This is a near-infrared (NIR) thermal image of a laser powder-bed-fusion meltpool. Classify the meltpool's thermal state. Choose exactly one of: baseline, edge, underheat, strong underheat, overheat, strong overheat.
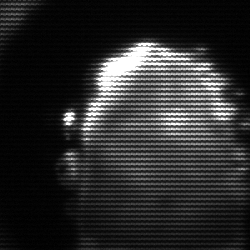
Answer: baseline